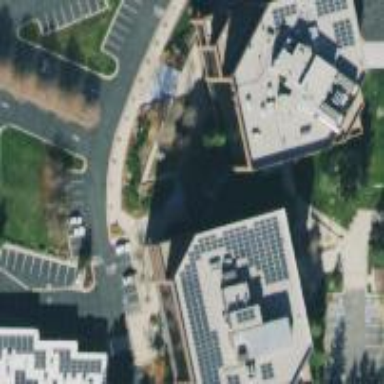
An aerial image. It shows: Office building.